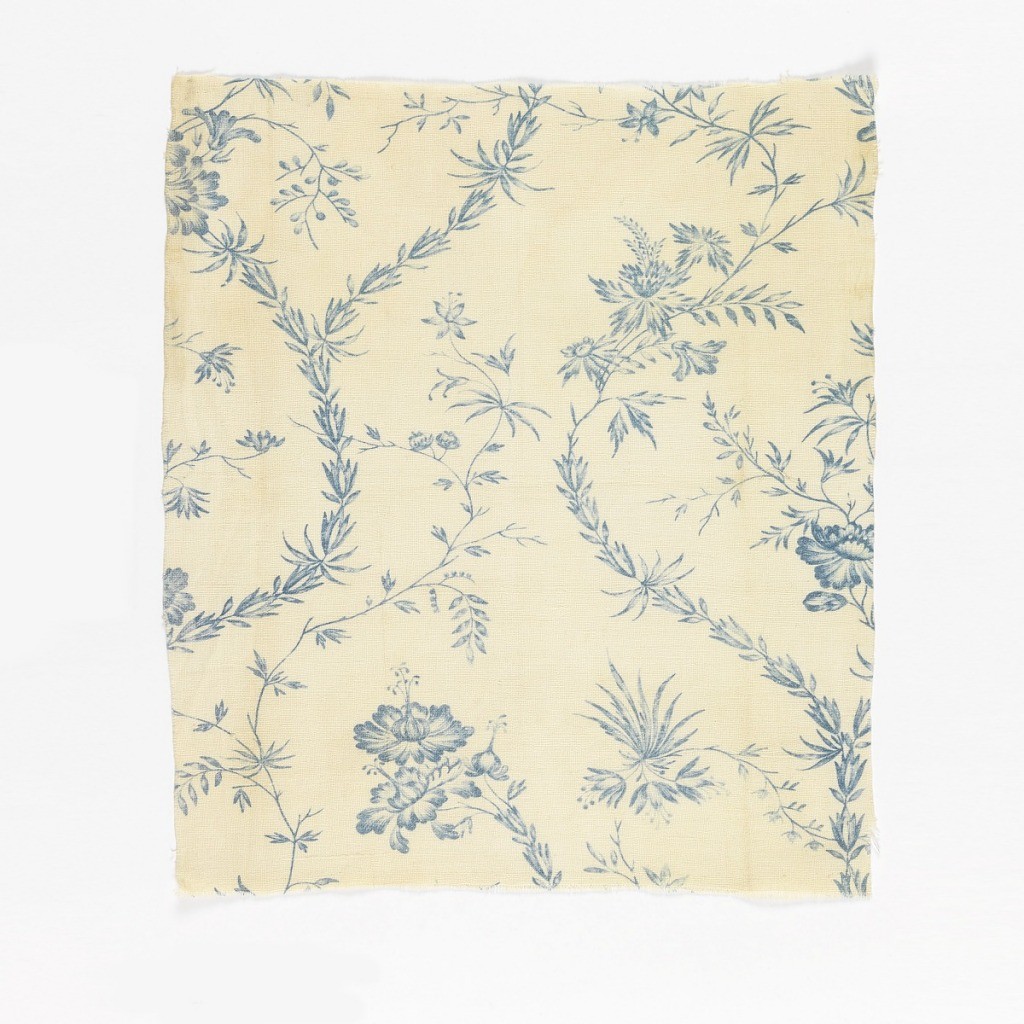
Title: Textile
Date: mid- 18th–19th century
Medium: cotton Technique: printed on plain weave
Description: Textile fragment printed in blue on white showing scattered florals with serpentine stems.